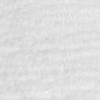
Label: no_change